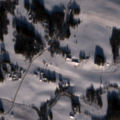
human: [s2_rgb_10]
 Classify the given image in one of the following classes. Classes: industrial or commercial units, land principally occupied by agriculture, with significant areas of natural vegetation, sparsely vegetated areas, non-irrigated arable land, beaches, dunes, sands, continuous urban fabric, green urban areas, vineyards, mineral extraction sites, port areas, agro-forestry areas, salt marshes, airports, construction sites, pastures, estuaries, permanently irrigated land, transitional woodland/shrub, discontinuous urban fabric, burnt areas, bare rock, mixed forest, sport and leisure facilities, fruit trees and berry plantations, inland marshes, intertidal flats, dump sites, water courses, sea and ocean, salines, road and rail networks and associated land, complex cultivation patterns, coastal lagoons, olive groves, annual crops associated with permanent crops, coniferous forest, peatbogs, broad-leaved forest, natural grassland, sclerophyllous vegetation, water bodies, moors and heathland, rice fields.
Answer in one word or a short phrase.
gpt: discontinuous urban fabric, non-irrigated arable land, land principally occupied by agriculture, with significant areas of natural vegetation, mixed forest, water bodies